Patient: sex M, age 42
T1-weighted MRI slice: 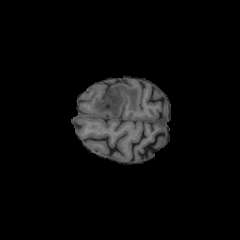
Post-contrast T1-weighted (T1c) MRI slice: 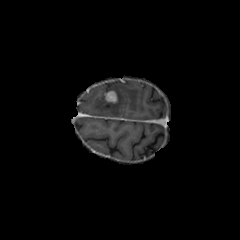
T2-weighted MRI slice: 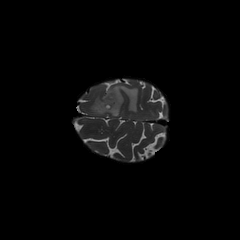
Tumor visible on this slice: yes
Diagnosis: Glioblastoma, IDH-wildtype
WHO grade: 4